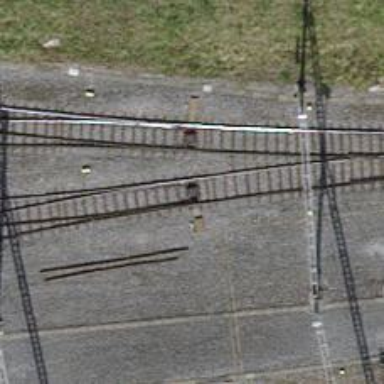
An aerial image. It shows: Railway switch.